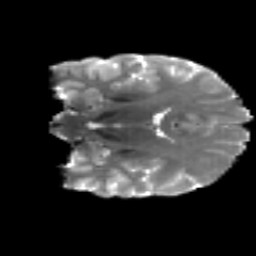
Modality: T2w
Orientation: coronal
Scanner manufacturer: siemens
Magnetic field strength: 3 T
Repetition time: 4.16 s
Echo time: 0.0806 s